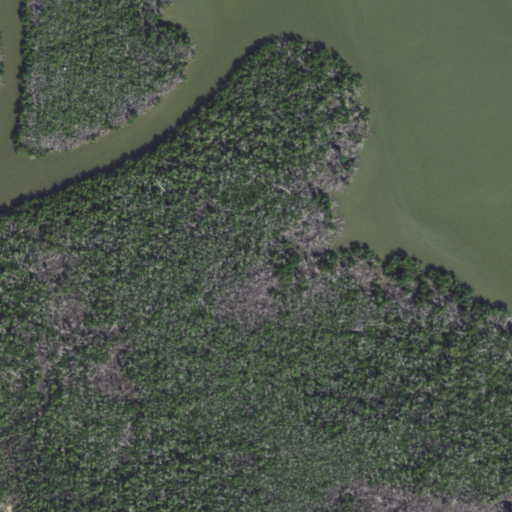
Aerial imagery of island in Florida named Hog Key containing woody wetlands and open water